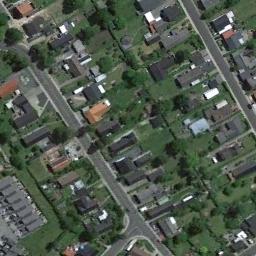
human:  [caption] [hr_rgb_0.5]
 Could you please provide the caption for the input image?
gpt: A dense residential area has a lot of greenery and lots of houses neatly arranged while some roads go through the residential area .

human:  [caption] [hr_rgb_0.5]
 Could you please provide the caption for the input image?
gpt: The dense residential is on the grass next to the road and trees .

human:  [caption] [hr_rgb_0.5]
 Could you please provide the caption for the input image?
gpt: In densely populated areas there are many roads and neatly arranged houses and trees as well as large lawns and many vehicles .

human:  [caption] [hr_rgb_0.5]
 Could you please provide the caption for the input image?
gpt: The houses are many and crowded .

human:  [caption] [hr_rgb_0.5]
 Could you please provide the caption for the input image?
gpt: There are buildings with green trees and lawns around on dense residential area .